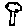
Label: tree